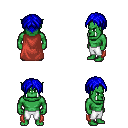
a pixel art fantasy rpg character, male body template, orc, green skin, maroon cape, white pants, blue parted hairstyle, four views (front, back, left, right), 2x2 character sprite sheet, small pixel art, hard edges, no anti-aliasing